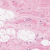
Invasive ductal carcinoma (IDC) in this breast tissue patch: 0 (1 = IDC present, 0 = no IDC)